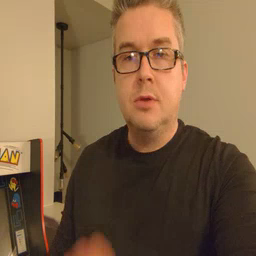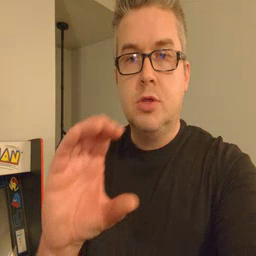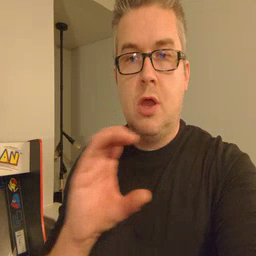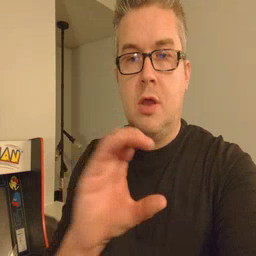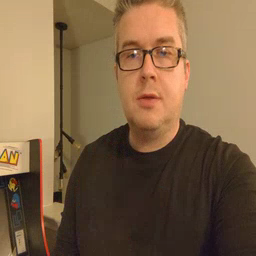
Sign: chocolate